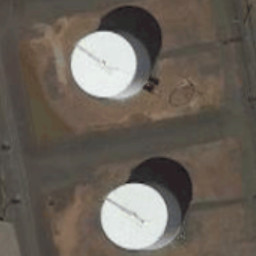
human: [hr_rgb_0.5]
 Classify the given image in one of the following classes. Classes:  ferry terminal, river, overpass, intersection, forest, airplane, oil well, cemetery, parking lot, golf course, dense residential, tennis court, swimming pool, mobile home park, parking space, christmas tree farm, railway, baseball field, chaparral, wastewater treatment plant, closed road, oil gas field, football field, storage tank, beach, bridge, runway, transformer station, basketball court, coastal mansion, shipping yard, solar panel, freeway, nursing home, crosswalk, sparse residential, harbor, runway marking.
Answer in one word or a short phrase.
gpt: storage tank